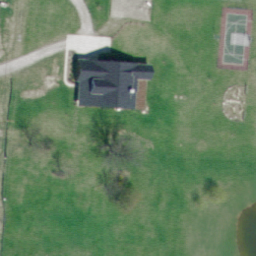
Label: residential